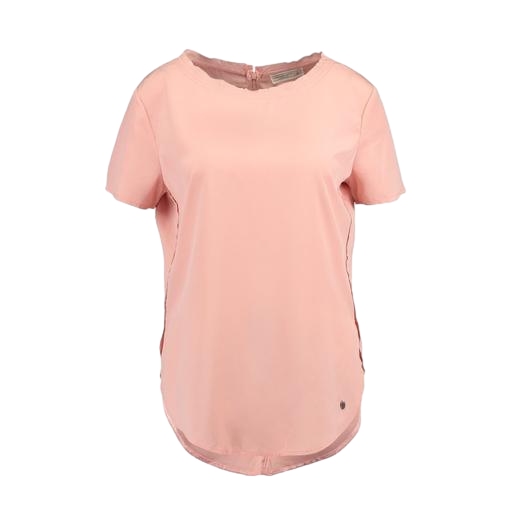
short-sleeve top only macy, high-low hem t-shirt, short-sleeve blouse, white background